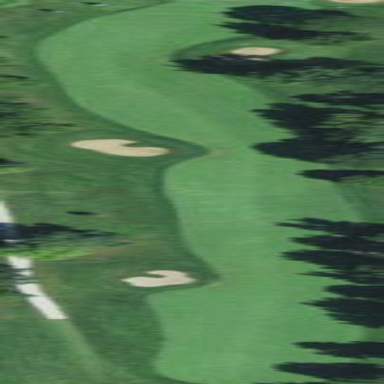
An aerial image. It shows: Well-maintained grassy area designated for golfing. It is mown fairway used for the sport of golf.